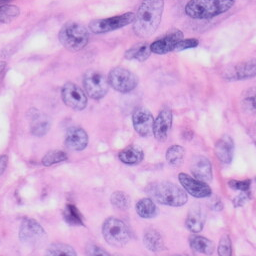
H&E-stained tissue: Skin